Aerial crown-view tile of a tropical tree (Barro Colorado Island, Panama), acquired 20250915:
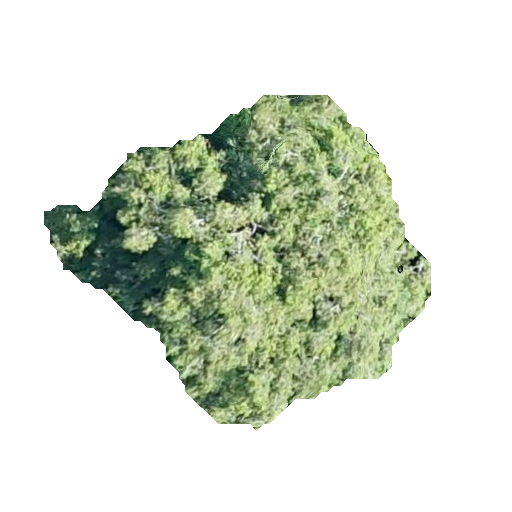
Species: Guatteria lucens
GBIF accepted scientific name: Guatteria lucens
Crown area: 113.887 m²